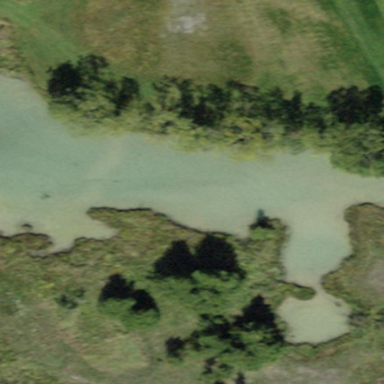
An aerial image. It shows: Water hazard in golf course. The hazard is natural water feature.